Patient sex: M
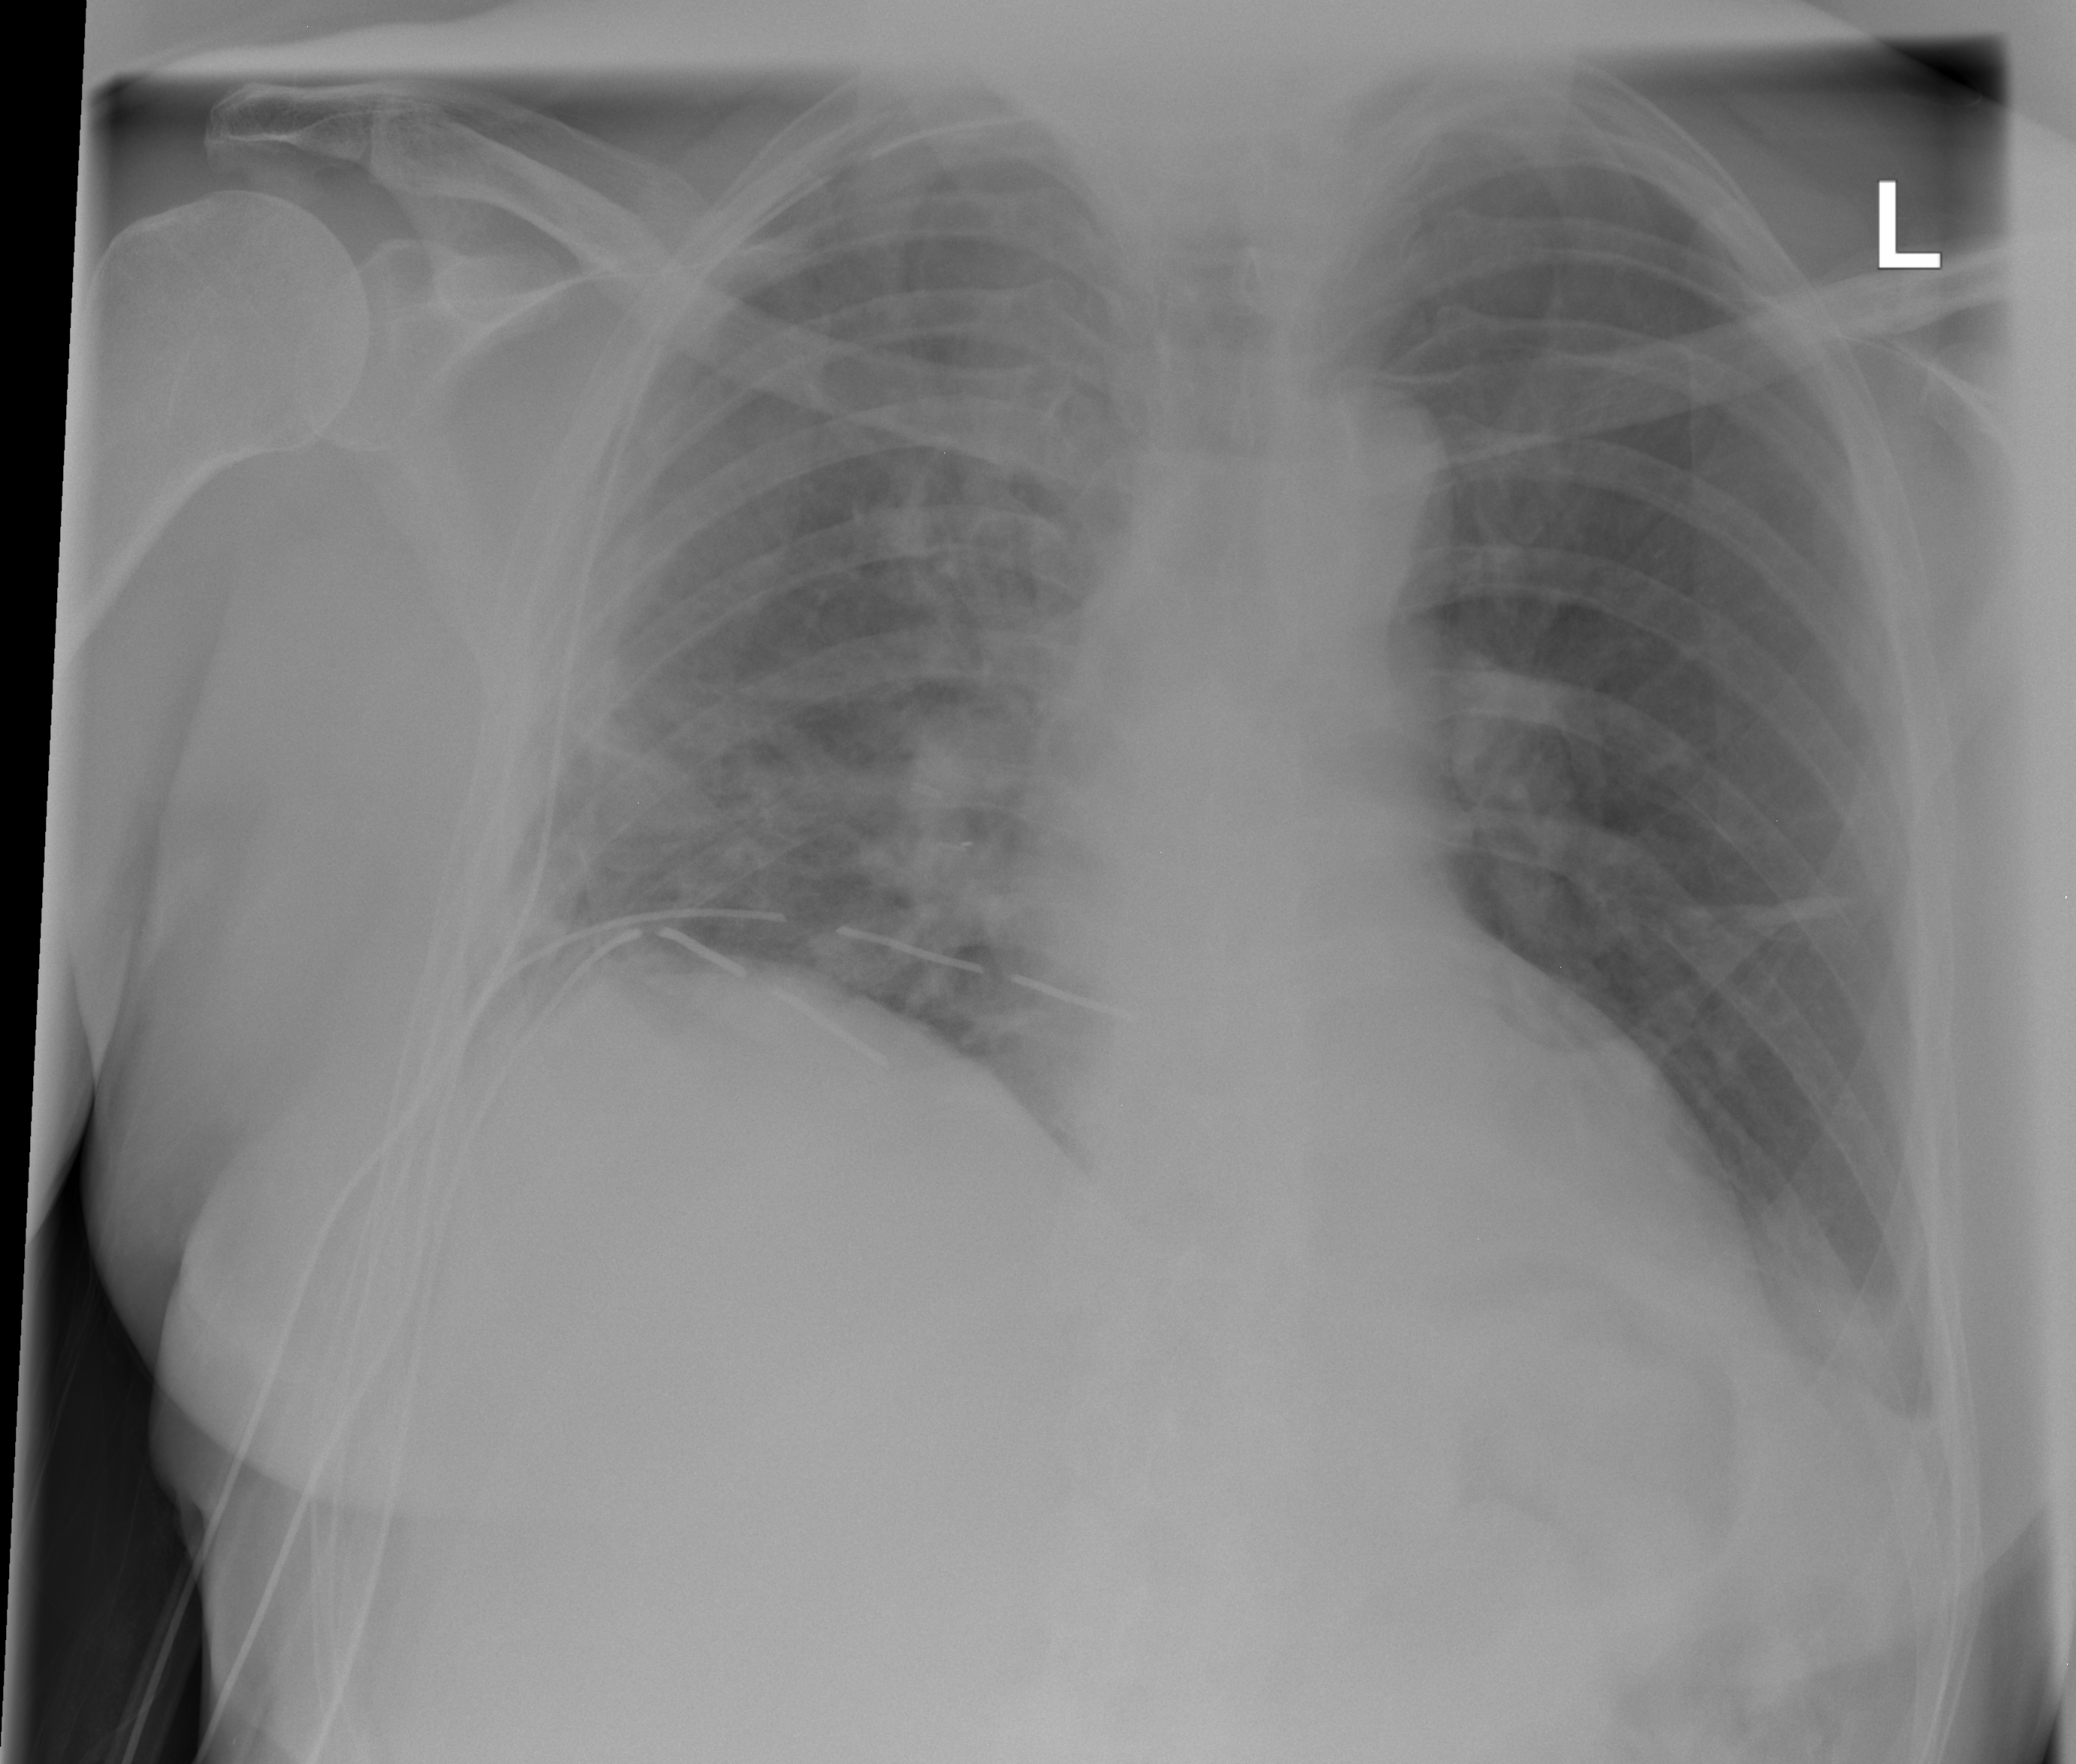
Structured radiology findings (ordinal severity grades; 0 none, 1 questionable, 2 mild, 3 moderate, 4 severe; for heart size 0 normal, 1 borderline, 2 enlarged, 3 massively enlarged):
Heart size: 0
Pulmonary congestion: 1
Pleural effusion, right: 0
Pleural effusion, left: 0
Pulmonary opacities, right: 1
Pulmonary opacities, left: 0
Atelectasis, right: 1
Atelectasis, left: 1